Interaction volume radius: 5 \u00c5
Interaction volume height: 35 \u00c5
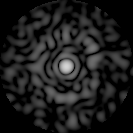
Disorder parameter: 0.8566